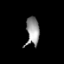
Tissue: lung
Cell type: Fibroblasts
Senescence score: 0.5536
Nuclear area (px): 367
Mean DAPI intensity: 147.019